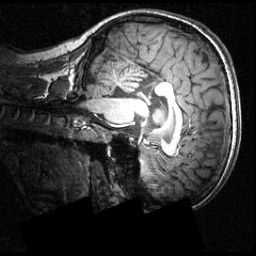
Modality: T1w
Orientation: sagittal
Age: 20
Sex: female
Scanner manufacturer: siemens
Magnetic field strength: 3.951 T
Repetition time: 1.5 s
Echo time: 0.00335 s